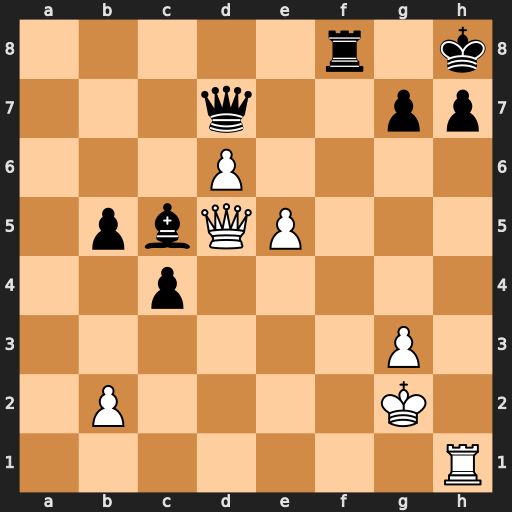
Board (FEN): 5r1k/3q2pp/3P4/1pbQP3/2p5/6P1/1P4K1/7R
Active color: w
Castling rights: -
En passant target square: -
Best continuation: Rf1 Rg8 Qxc5